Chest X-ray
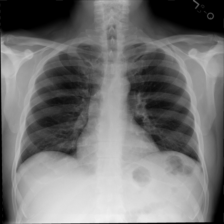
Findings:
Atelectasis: negative
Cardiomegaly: negative
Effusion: negative
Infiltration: negative
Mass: negative
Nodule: negative
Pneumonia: negative
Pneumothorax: negative
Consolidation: negative
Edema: negative
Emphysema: negative
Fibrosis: negative
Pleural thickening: negative
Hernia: negative